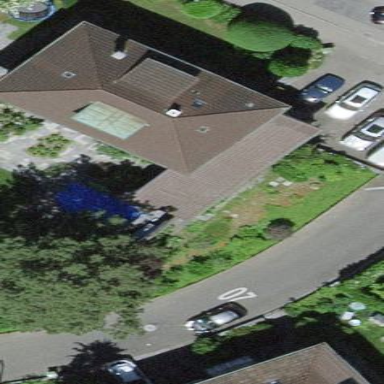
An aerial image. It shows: View of roof of building.